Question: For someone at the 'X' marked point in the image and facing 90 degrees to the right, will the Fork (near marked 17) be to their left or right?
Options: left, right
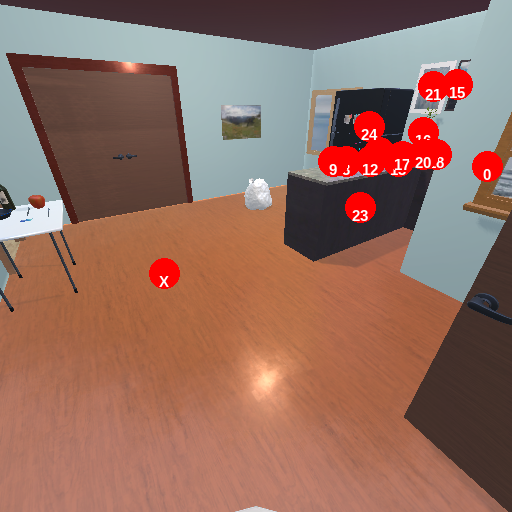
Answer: left